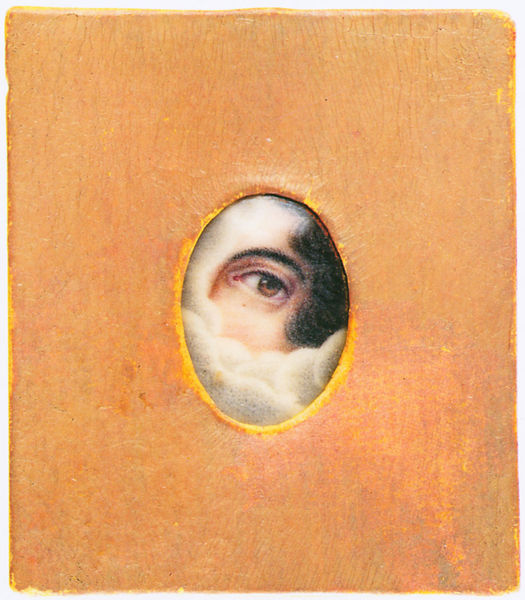
Titel: Oeil
Institution: Genf,Musée de l’Horlogerie
Schlagwörter: gemälde, wolken, gelb, ausschnitt, braun, frau, haar, hintergrund, holz, mitte, orange, schwarz, blick, tuch, wolke, malerei, gesicht, portrait, auge, gold, haare, locken, oval, engel, beobachten, modern, ausdruck, romantik, wange, augenbraue, geheimnis, loch, lockig, braue, verborgen, versteck, neugier, porträit, verhüllt, mittig, passepartout, guckloch, passpartoue, gelber rand, spion, indiskret, braunes auge